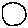
Label: circle